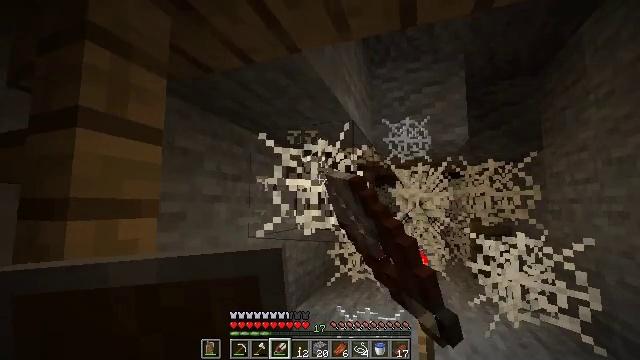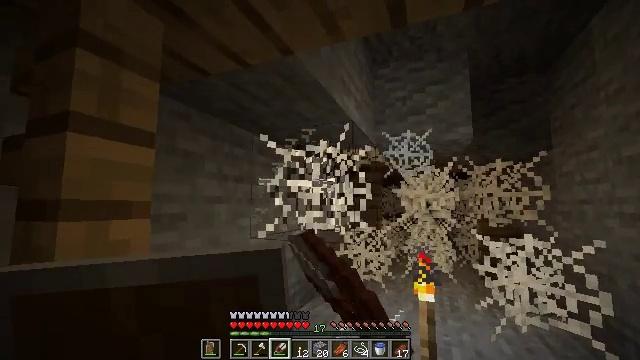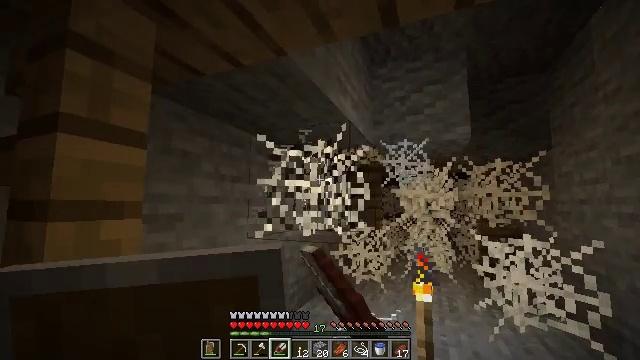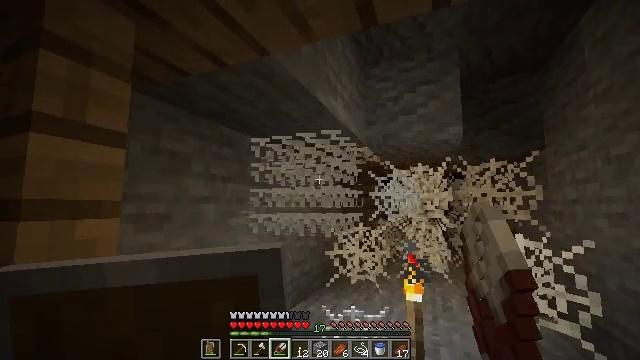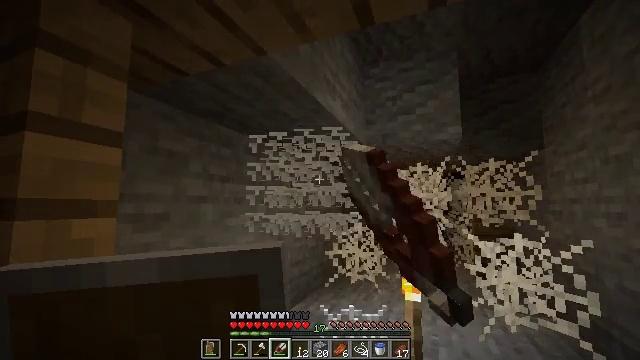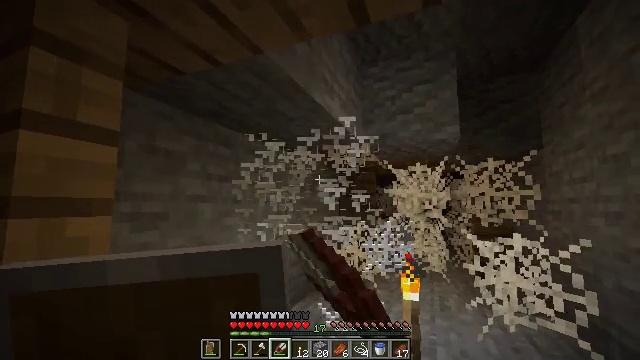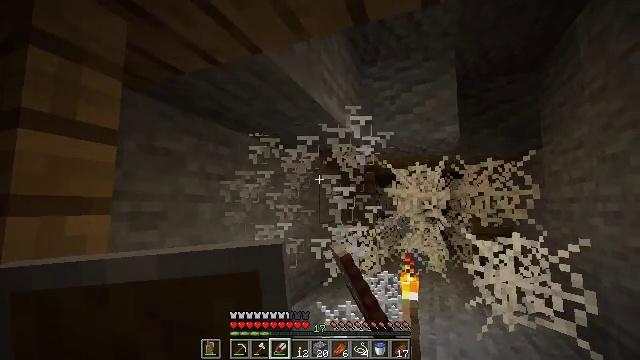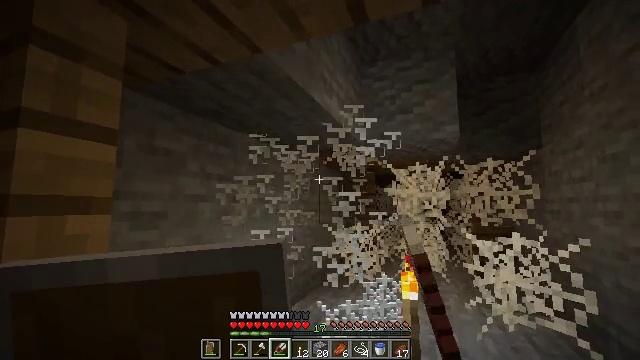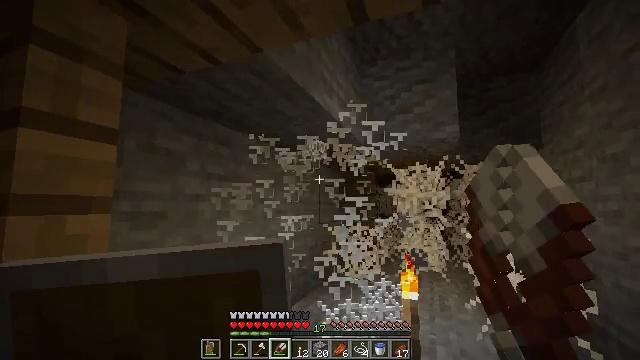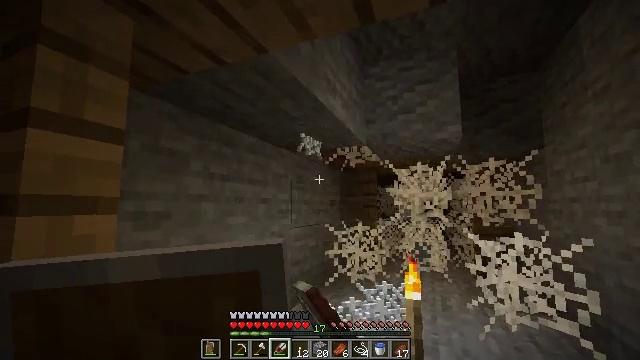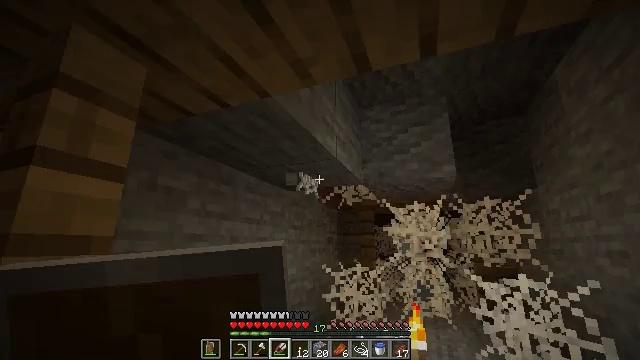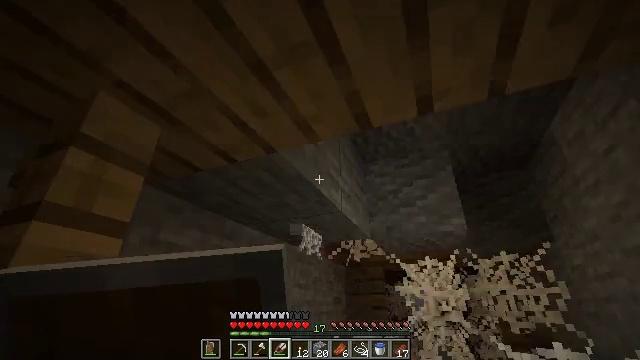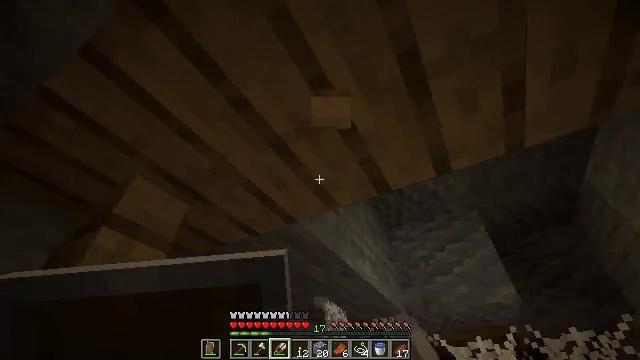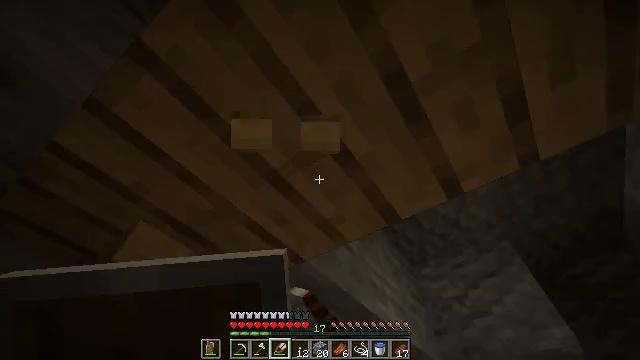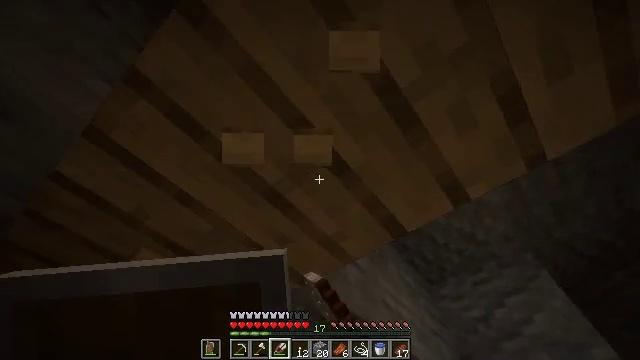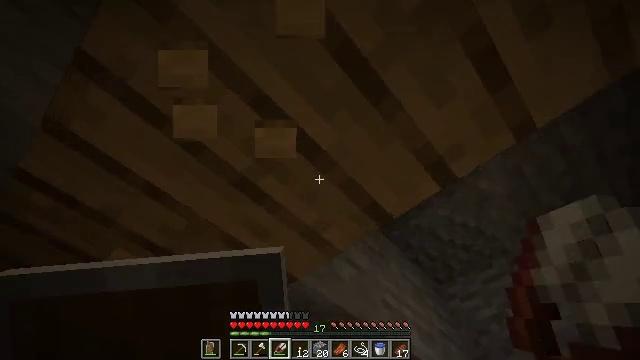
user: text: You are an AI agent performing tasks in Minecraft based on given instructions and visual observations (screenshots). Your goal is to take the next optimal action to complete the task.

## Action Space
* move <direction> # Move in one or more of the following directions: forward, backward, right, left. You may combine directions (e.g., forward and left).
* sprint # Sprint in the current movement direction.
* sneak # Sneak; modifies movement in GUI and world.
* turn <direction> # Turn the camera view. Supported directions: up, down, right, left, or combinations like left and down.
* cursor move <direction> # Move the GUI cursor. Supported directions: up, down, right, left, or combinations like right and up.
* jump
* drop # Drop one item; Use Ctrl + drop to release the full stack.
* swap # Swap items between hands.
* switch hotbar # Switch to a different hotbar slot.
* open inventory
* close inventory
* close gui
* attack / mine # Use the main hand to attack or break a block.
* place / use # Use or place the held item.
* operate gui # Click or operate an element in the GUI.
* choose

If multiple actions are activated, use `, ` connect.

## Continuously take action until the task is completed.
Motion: motion action
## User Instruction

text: Clear out the cobweb from the stronghold.
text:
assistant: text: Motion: move right, sneak, turn left, attack / mine
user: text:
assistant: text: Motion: move right, sneak, attack / mine
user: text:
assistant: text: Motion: sneak, attack / mine
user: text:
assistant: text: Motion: sneak, attack / mine
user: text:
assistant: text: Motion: sneak, attack / mine
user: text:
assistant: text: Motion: sneak, attack / mine
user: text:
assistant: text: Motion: sneak, attack / mine
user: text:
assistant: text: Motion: sneak, attack / mine
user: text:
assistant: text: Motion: move left, sneak, attack / mine
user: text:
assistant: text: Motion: move left, sneak, turn up, attack / mine
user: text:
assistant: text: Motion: move forward and move right, sneak, turn left and up, attack / mine
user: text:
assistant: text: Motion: move forward and move right, sneak, turn left and up, attack / mine
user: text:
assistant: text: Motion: move forward and move right, sneak, turn left and up, attack / mine
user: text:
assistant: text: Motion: move forward and move right, sneak, turn left and up, attack / mine
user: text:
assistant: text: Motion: move forward and move right, sneak, turn left and up, attack / mine
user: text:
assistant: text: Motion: move right, sneak, turn left and down, attack / mine
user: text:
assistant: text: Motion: sneak, turn left and down, attack / mine
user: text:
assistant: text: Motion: sneak, turn down, attack / mine
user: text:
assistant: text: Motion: sneak, turn right and down, attack / mine
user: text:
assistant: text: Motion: move left, sneak, turn right and down, attack / mine
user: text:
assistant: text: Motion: move left, sneak, turn right and down, attack / mine
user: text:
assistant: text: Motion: move left, sneak, attack / mine
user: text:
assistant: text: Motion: move left, sneak, attack / mine
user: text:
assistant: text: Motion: move left, sneak, turn right, attack / mine
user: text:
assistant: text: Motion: move left, sneak, turn right, attack / mine
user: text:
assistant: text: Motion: sneak, turn right, attack / mine
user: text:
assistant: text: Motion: sneak, attack / mine
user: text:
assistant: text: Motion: sneak, turn right, attack / mine
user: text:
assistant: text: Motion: sneak, attack / mine
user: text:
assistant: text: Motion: sneak, attack / mine